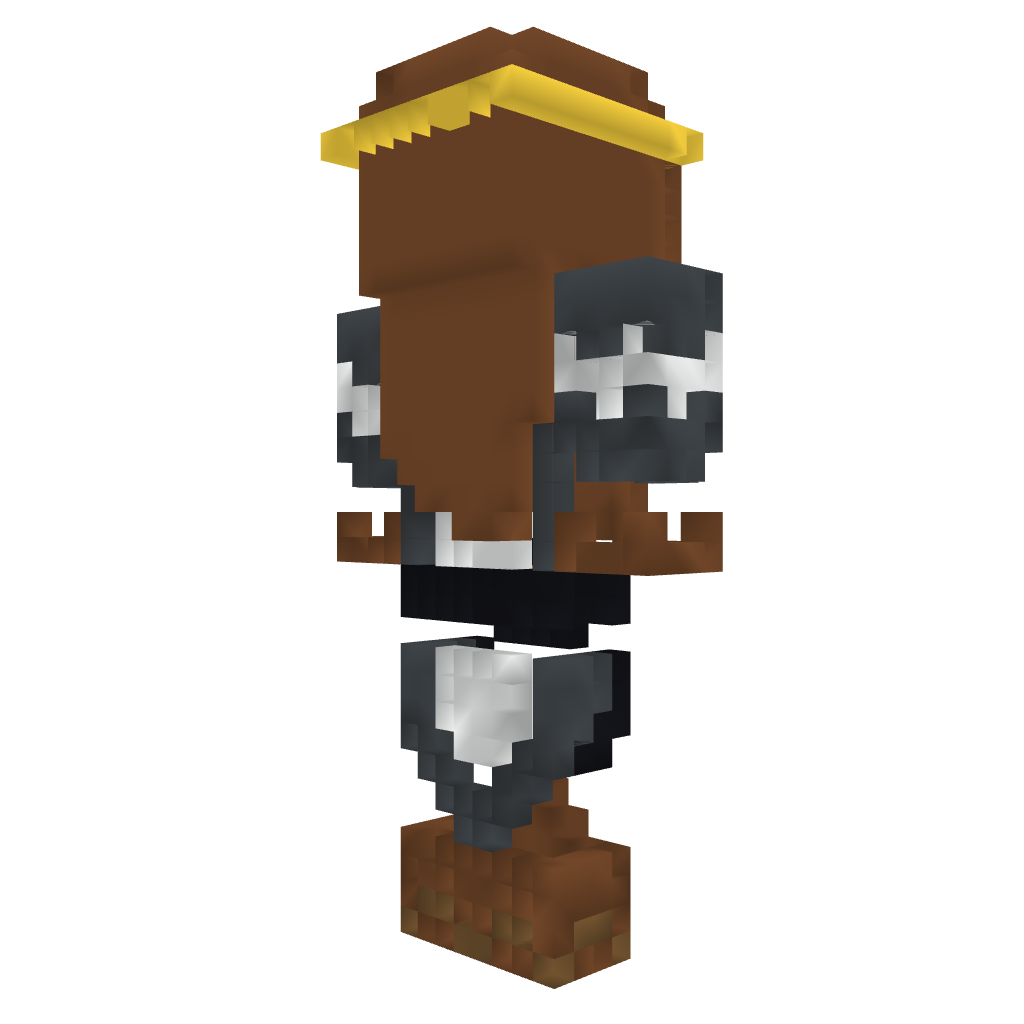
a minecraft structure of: Princess Statue